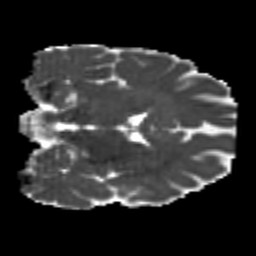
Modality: MD
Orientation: coronal
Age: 22
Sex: male
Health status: healthy
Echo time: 0.074 s